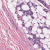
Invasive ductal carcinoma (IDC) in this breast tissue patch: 1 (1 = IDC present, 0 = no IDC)